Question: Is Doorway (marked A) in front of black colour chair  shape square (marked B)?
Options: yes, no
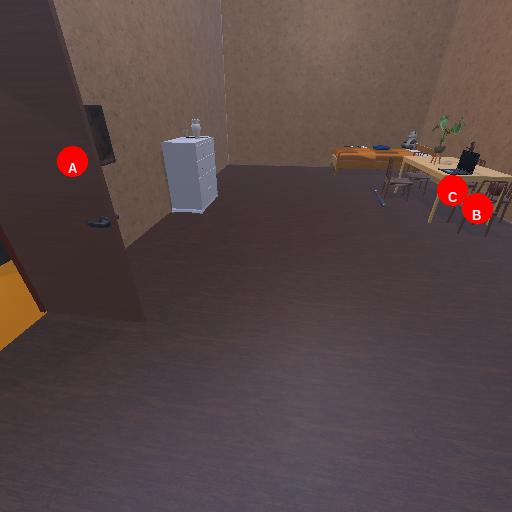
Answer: yes